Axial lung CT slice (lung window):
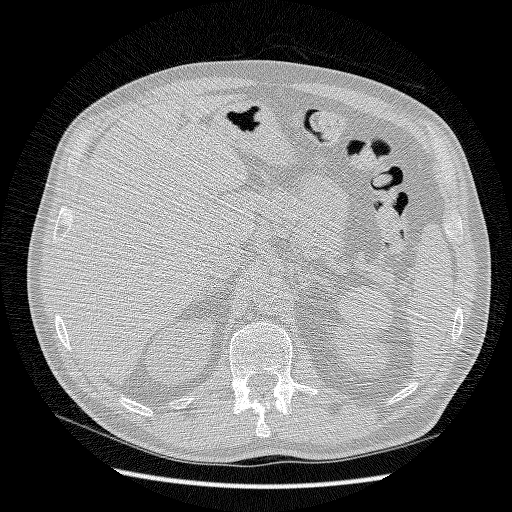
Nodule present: no